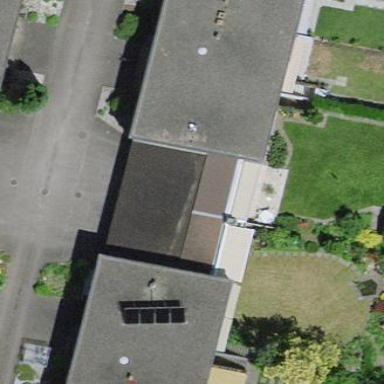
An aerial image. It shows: Building.